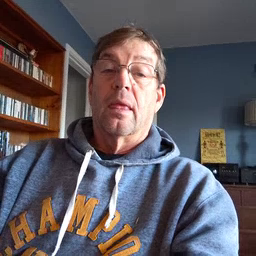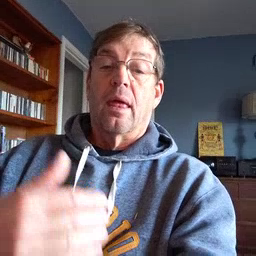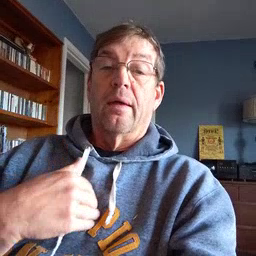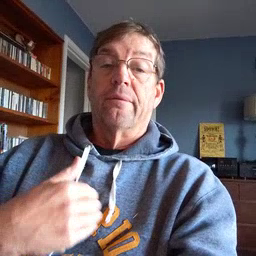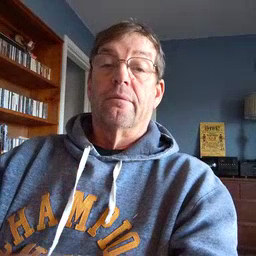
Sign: have